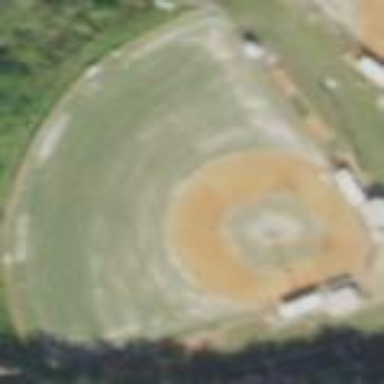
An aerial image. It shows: Baseball pitch for leisure land activities.